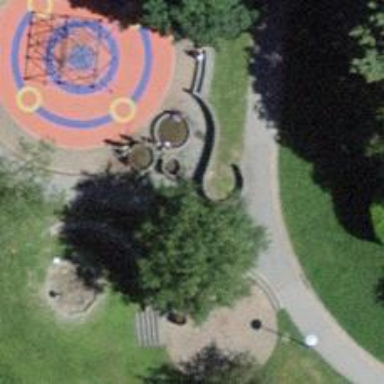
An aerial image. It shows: Fountain.